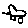
Label: car